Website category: movie
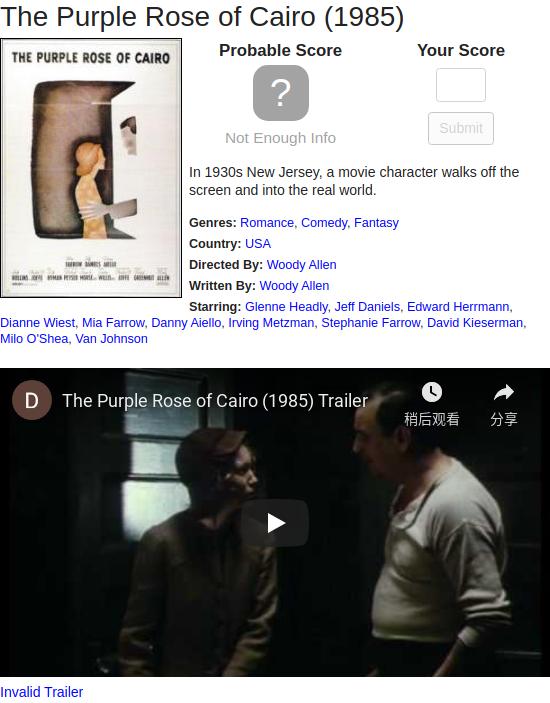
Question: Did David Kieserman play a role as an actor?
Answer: yes

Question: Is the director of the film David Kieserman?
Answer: no

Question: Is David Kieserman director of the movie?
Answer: no

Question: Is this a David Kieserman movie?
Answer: no

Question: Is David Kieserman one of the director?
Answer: no

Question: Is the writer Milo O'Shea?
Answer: no

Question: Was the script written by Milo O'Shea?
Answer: no

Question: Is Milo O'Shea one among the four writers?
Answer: no

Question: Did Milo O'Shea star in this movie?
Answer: yes

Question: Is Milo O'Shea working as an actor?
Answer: yes

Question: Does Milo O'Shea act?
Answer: yes

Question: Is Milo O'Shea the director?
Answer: no

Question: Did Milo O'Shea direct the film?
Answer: no

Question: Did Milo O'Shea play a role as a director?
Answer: no

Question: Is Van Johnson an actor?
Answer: yes

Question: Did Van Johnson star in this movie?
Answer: yes

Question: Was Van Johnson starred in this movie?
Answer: yes

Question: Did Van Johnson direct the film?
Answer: no

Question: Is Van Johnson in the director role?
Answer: no